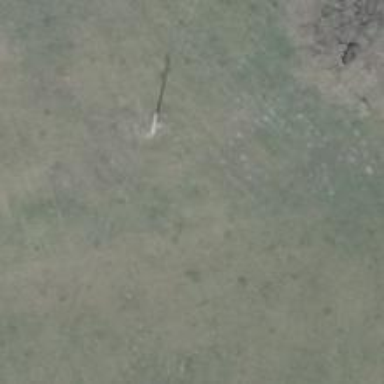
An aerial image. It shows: Power pole.